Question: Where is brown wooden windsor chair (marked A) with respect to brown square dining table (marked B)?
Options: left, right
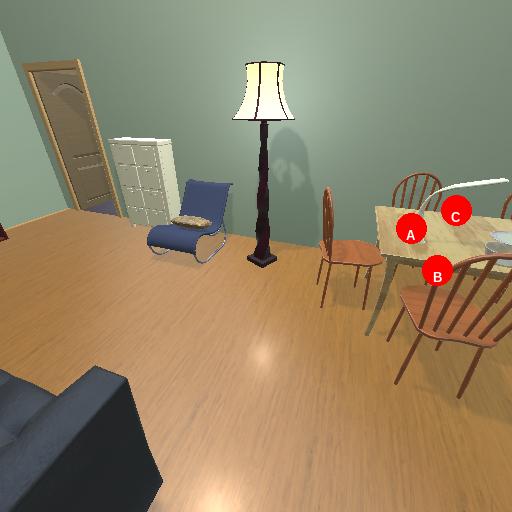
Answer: left